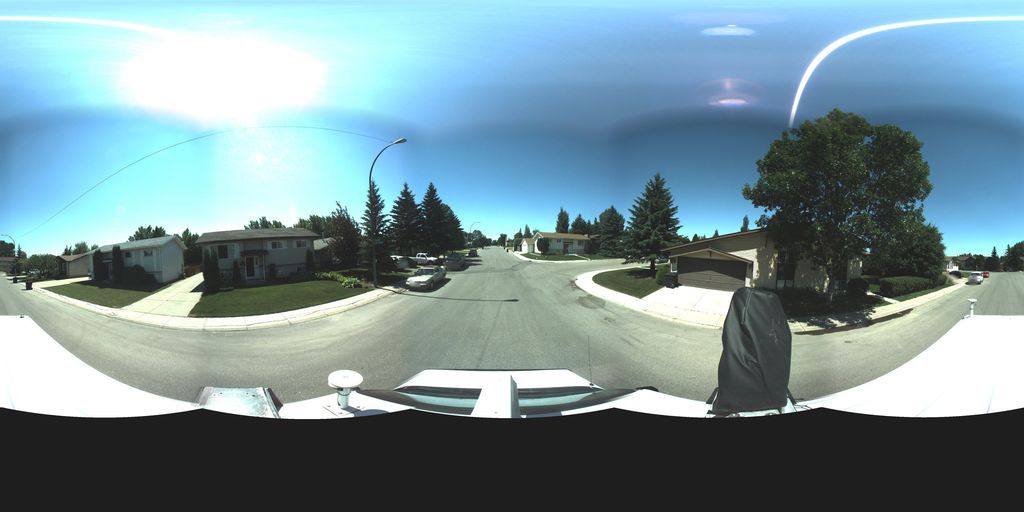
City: saskatoon